Question: I have been searching for different schedule in Python such as Sched (Im a Windows user) etc. However I can't really get a grip on it and I don't know if it is possible. My plan is to make like the picture below:

We can see at Time:00.21 is etc the time I want the program to do the function 2 BUT the function 1 should be add into a list I have made as many as possible in the list as it works in 2 minutes before the timer hits. Basically...
The function 1 is doing its function 2 minutes before the timer. When it hits 00:21 then stop the function 1 and do the function 2 where it takes the List and uses it in its own function and when its done then its done.
However I don't know how to do this or to start. I was thinking to do a own timer but it feels like that is not the solution. What do you guys suggest?
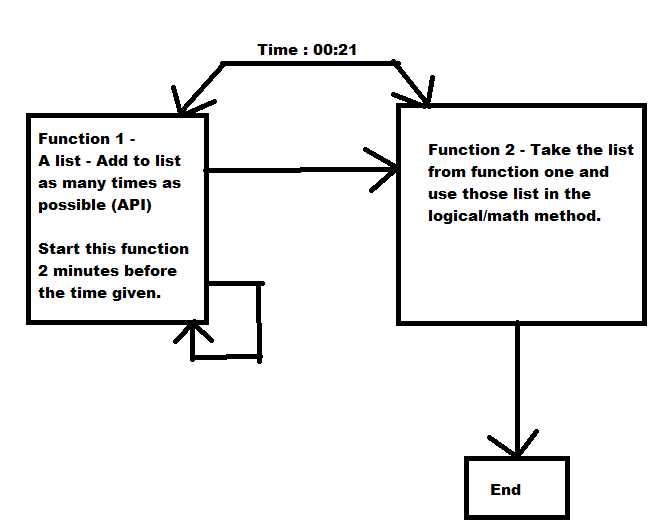
Answer: I think I would approach a problem like this by creating a class that subclasses 'threading.Thread'. From there, you override the 'run' method with the function that you want to perform, which in this case will put stuff in a list. Then, in 'main', you start that thread followed by a call to 'sleep'. The class would look like this:
'''
class ListBuilder(threading.Thread):
def__init__(self):
super().__init__()
self._finished = False
self.lst = []
def get_data():
# This is the data retrieval function
# It could be imported in, defined outside the class, or made static.
def run(self):
while not self._finished:
self.lst.append(self.get_data())
def stop(self):
self._finished = True
'''
Your 'main' would then look something like
'''
import time
if __name__ == '__main__':
lb = ListBuilder()
lb.start()
time.sleep(120) # sleep for 120 seconds, 2 minutes
lb.stop()
time.sleep(.1) # A time buffer to make sure the final while loop finishes
# Depending on how long each while loop iteration takes,
# it may not be necessary or it may need to be longer
do_stuf(lb.lst) # performs actions on the resulting list
'''
Now, all you have to do is use the Windows Task Scheduler to run it at 00:19 and you should be set.